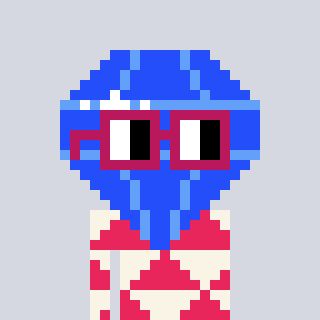
a pixel art character with square dark red glasses, a blue diamond-shaped head and a redpinkish-colored body on a cool background